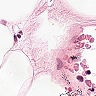
Metastatic tissue present: no